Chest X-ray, PA view. Patient: 51 years old, sex F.
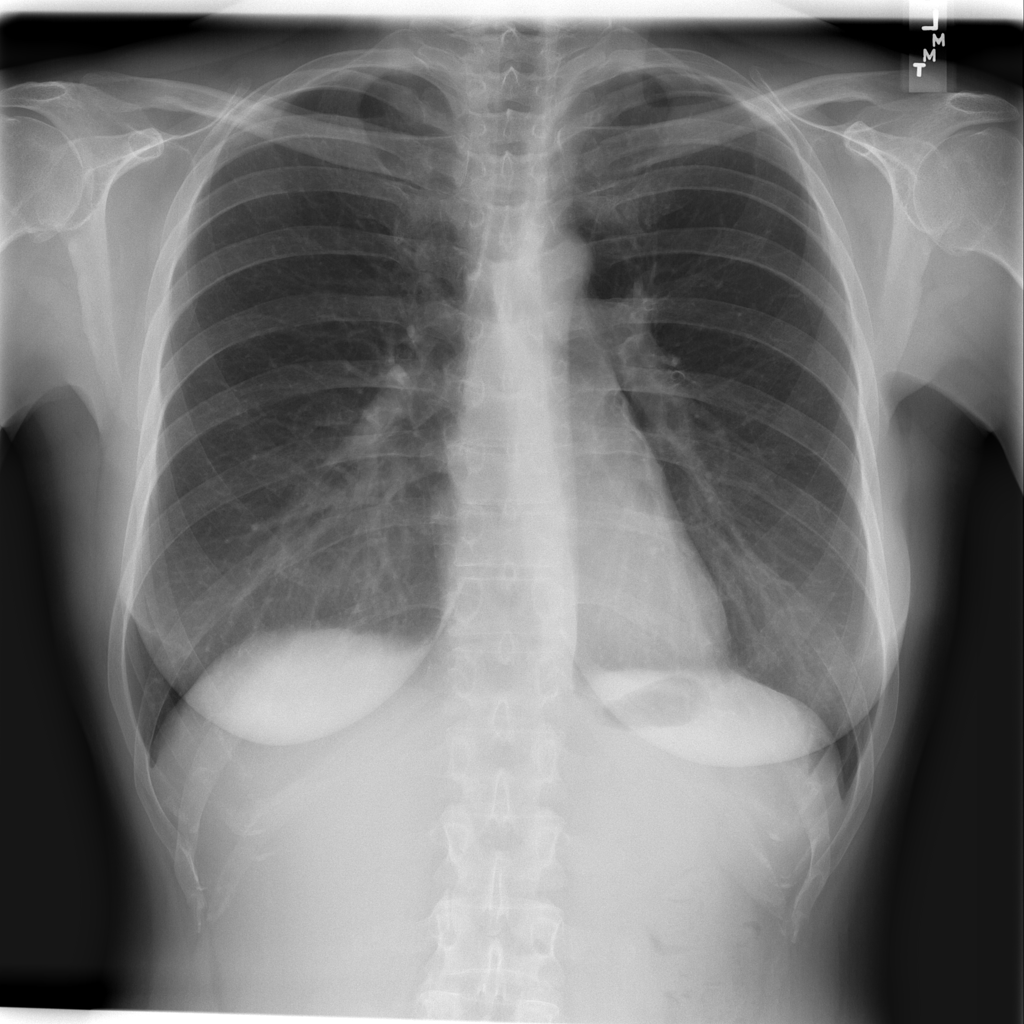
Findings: No Finding